Interaction volume radius: 5 \u00c5
Interaction volume height: 10 \u00c5
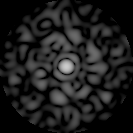
Disorder parameter: 0.8089